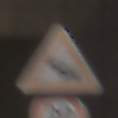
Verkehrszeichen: Stau
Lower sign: Geschwindigkeit30
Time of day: MorningAfternoon
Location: Outdoor (Urban)
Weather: PartlyCloudy
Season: NotSpecified
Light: Natural